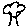
Label: tree